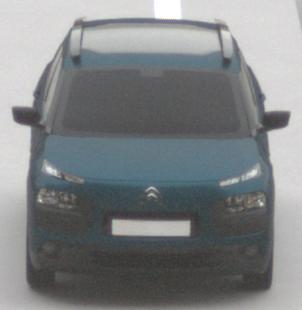
Make: Citroen
Model: C4 Cactus PureTech 75
Detailed model: C4 Cactus
Model produced from: 2014/09
Model produced until: 2015/03
Doors: 5
Color: blue
Road condition: dry road
Daytime: morning or afternoon
Contrast: low contrast